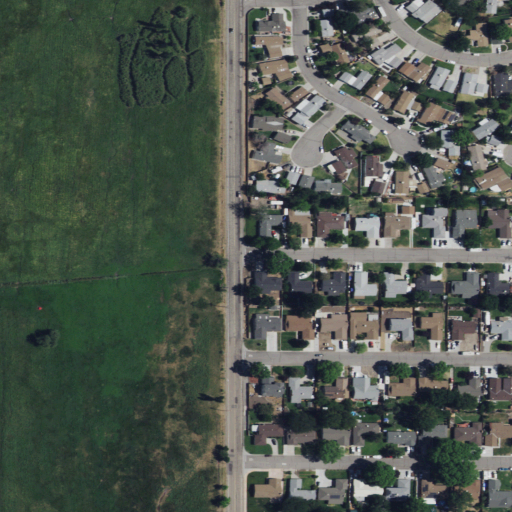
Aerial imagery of bench in California named Rolling Green Terrace containing low intensity development, pasture, open development, medium intensity development, and high intensity development